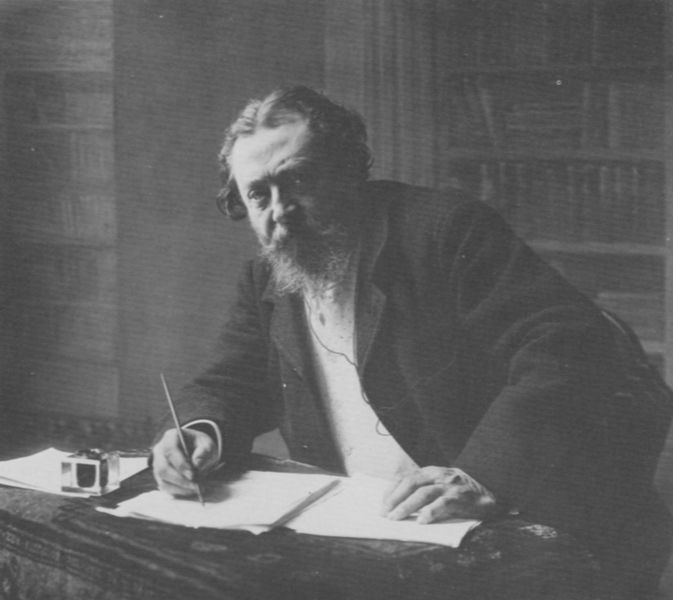
Titel: Catulle Mendès (1841-1909), Dichter und Dramatiker
Künstler: Atelier Nadar
Institution: unbekannt
Schlagwörter: blätter, dunkel, feder, mann, schatten, weiß, sitzen, frisur, grau, haar, hell, hintergrund, licht, mund, nase, raum, schwarz, stirn, stützen, tisch, zimmer, blick, rock, alt, bart, hemd, jacke, regal, wand, augen, falten, gesicht, kragen, vollbart, ärmel, bildnis, hände, portrait, porträt, rückenlehne, tischtuch, haare, interieur, mantel, schnur, decke, blatt, locken, mittelscheitel, scheitel, arbeitszimmer, bücher, papier, schreibtisch, ecke, dichter, revers, weste, foto, fotografie, photographie, kante, kabel, schwarzweiß, schriftsteller, autor, stift, tinte, heft, photo, bücherregal, portät, dreiviertelporträt, schreiben, aufgestützt, blickkontakt, bibliothek, regale, tintenfass, büro, aufnahme, verschattet, schreibfeder, federkiel, nadar, bürotisch, hugo